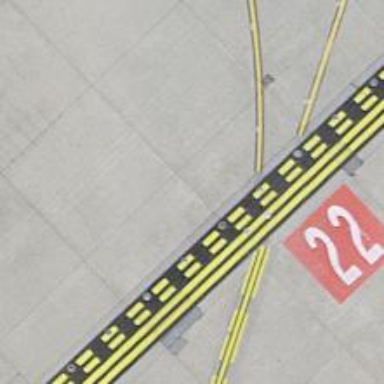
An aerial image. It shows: Runway holding position.